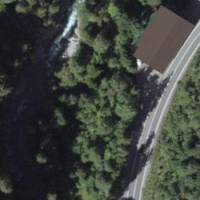
EUNIS habitat code: 43
Species observed at this site:
Sciurus vulgaris
Petasites albus